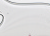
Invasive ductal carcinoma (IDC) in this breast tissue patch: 0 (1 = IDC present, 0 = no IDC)